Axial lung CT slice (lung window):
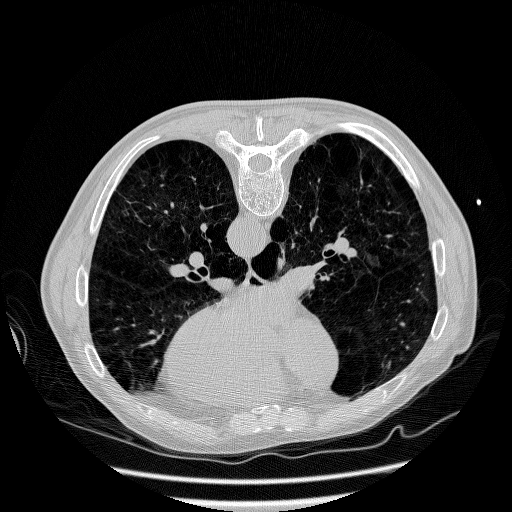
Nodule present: no